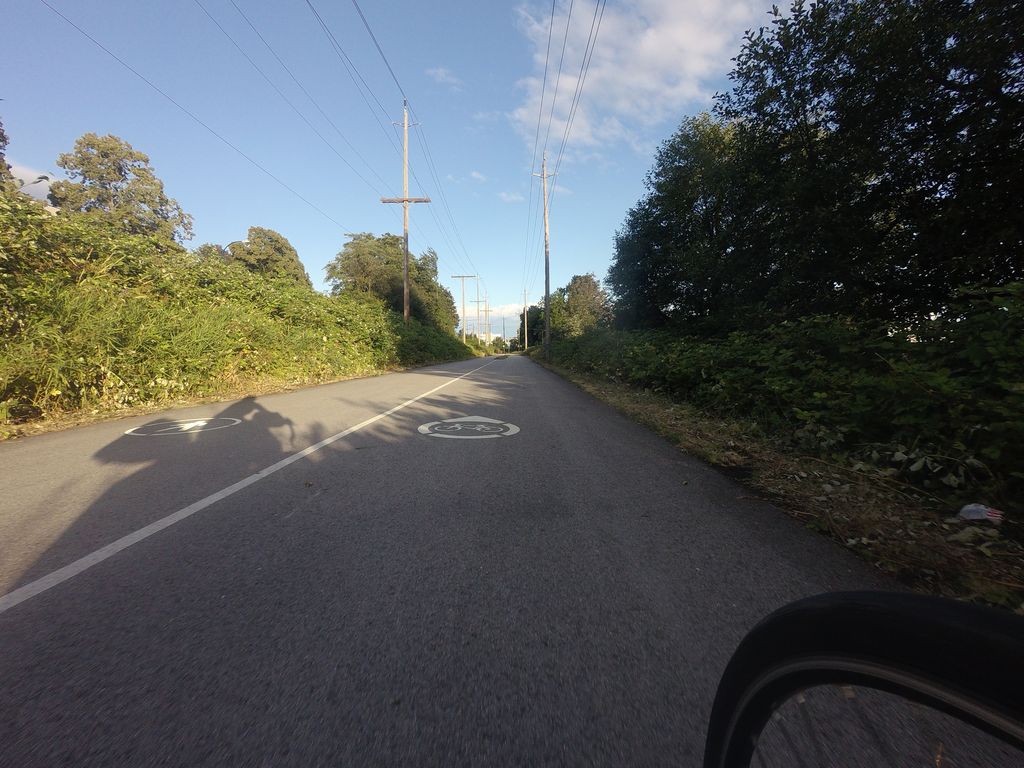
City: vancouver